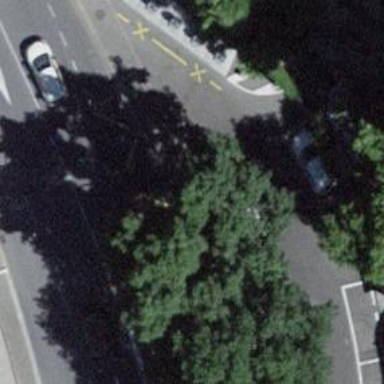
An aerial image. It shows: Post box is visible.